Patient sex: F
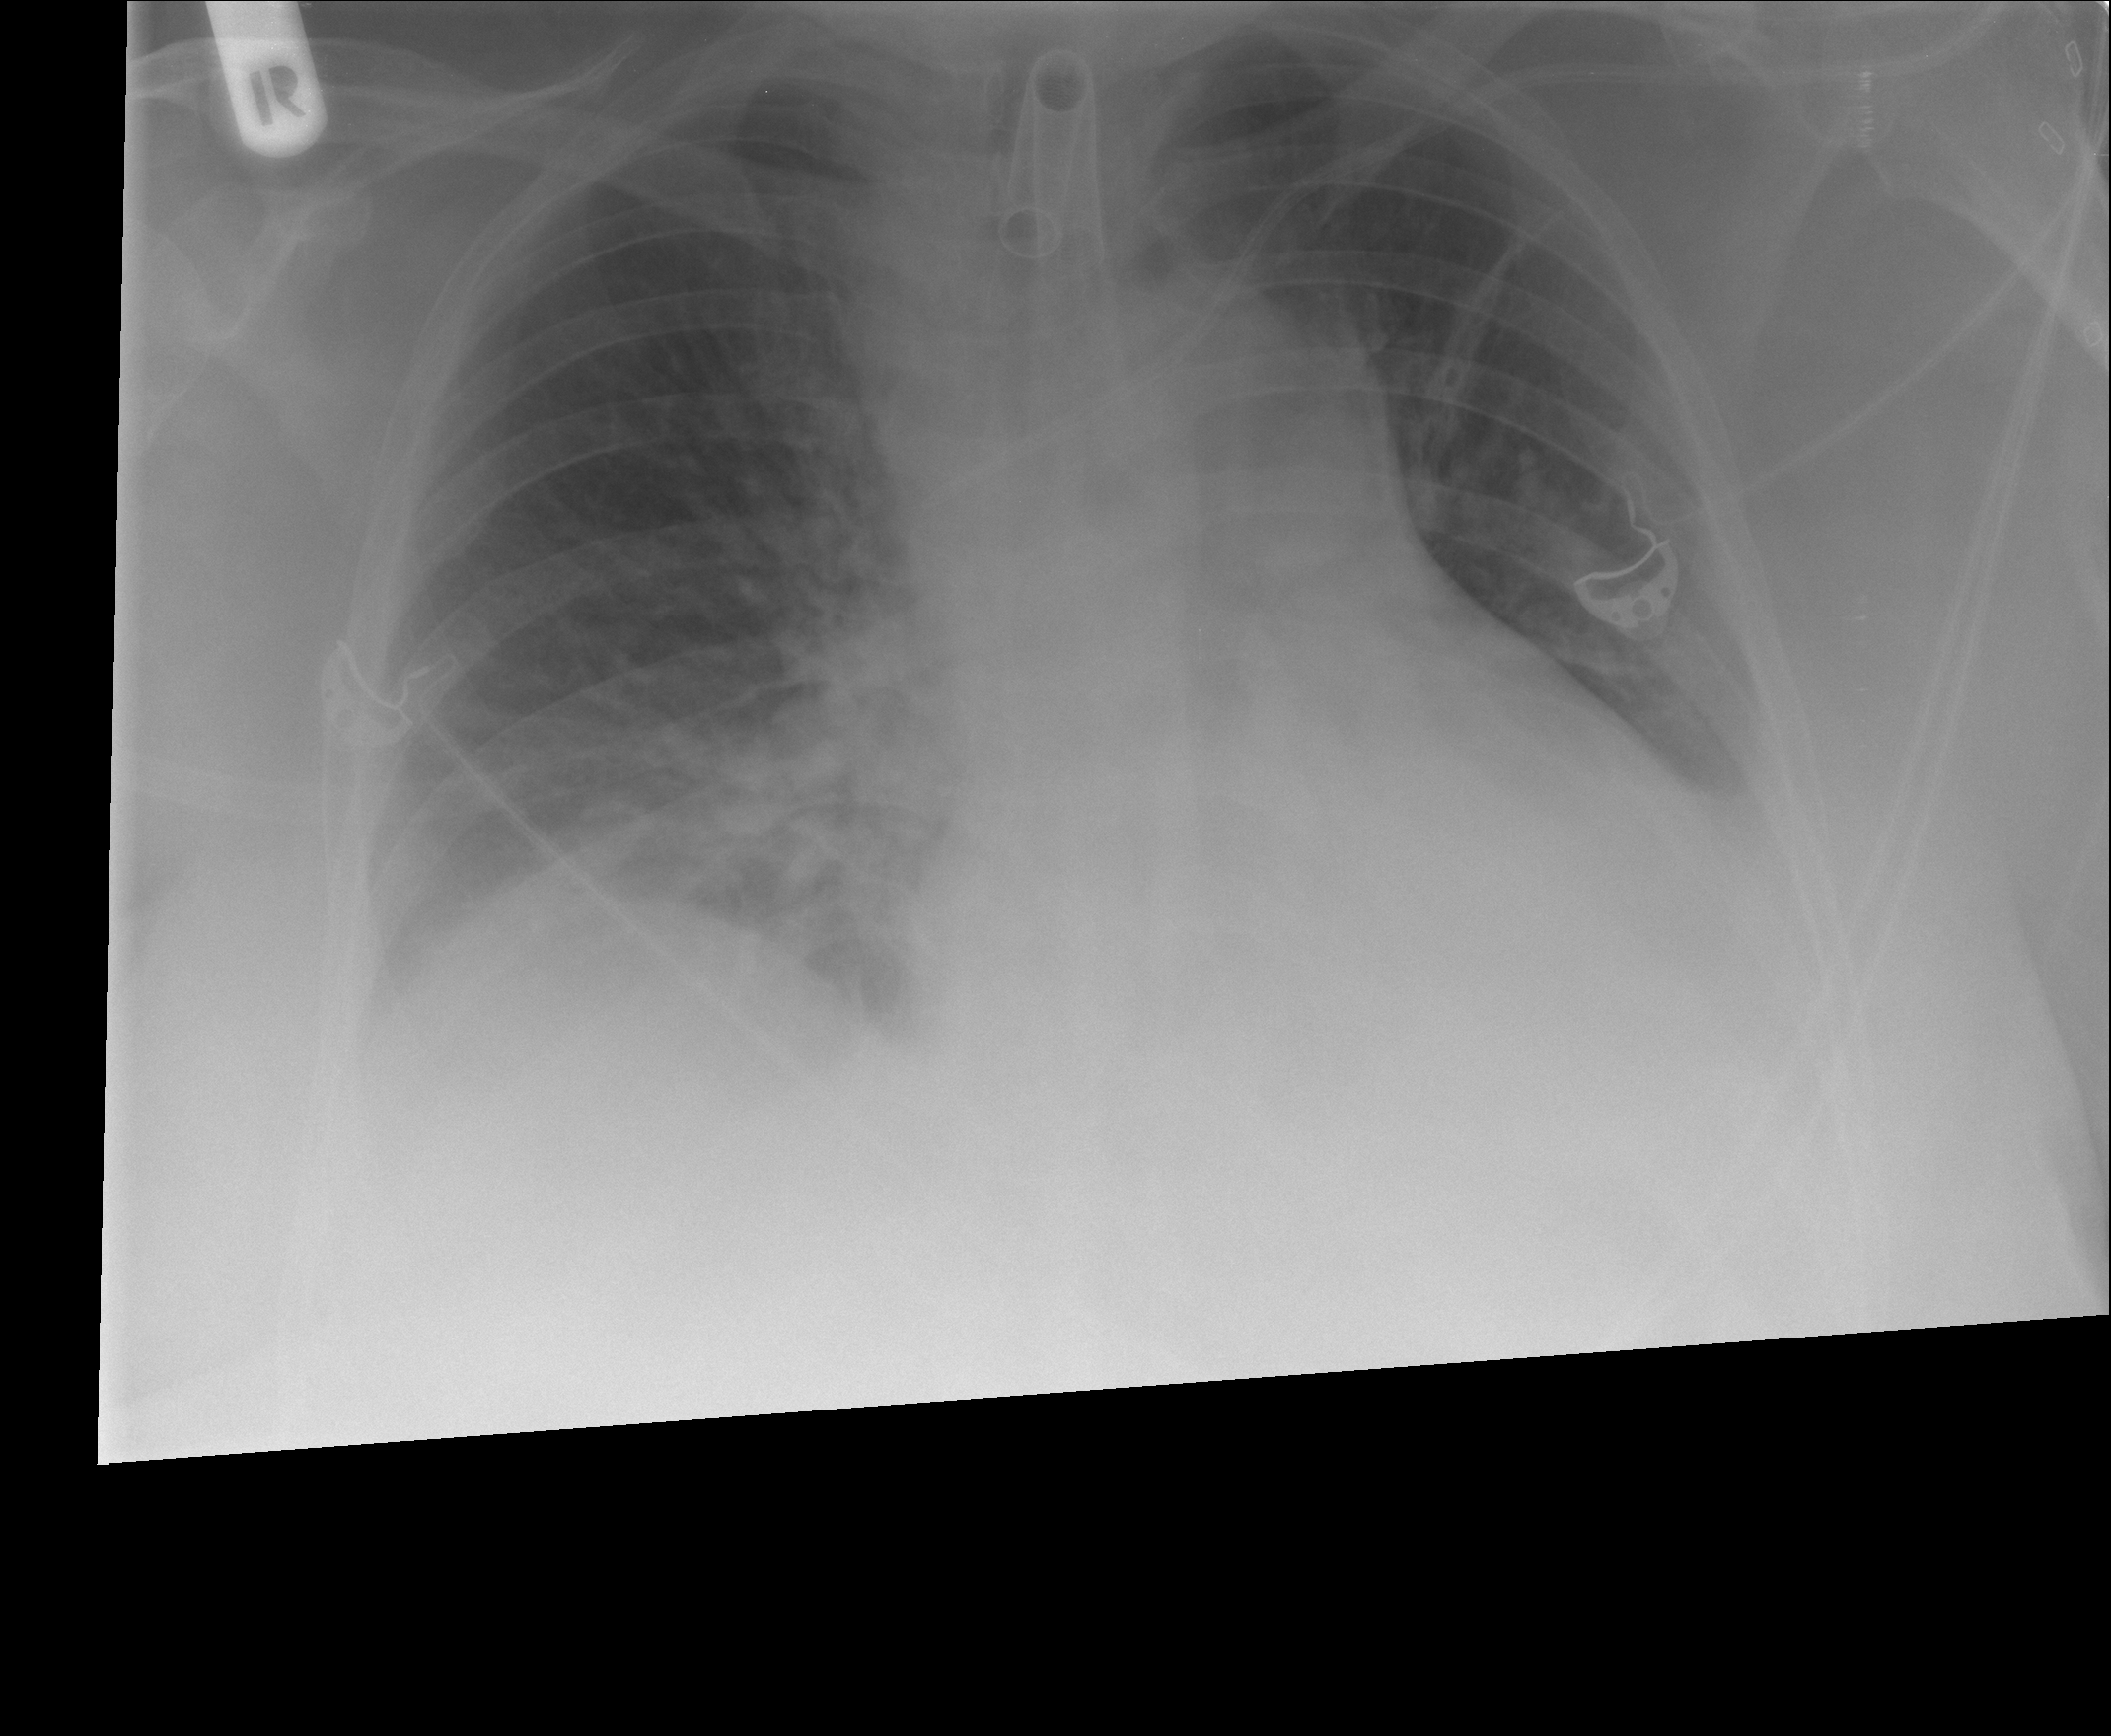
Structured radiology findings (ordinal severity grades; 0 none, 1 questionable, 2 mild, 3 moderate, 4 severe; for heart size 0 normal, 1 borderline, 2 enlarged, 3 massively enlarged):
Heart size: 2
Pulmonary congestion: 2
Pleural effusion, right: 0
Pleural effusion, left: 2
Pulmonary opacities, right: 0
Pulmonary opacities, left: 0
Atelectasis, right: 2
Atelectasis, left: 2